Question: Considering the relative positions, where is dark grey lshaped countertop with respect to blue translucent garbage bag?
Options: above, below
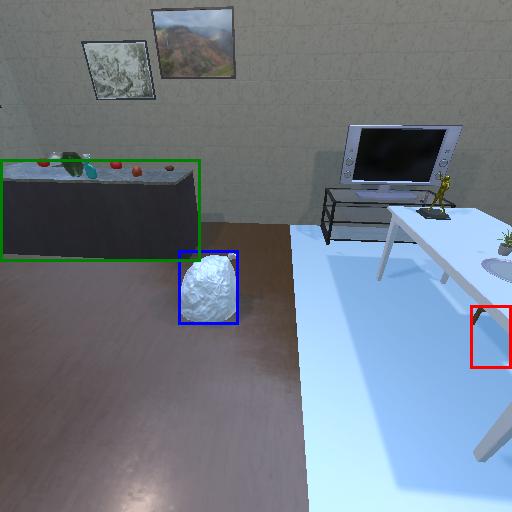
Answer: above